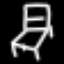
Label: chair